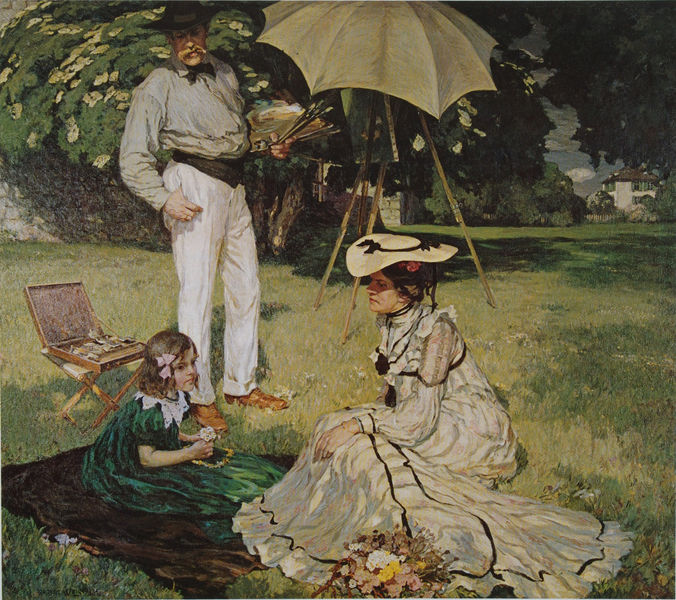
Titel: Selbstbildnis mit Familie
Künstler: Robert Weise
Standort: München
Institution: Neue Pinakothek
Schlagwörter: baum, blätter, gemälde, laub, mann, schatten, weiß, bäume, frauen, grün, impressionismus, landschaft, menschen, mädchen, sitzen, äste, blume, blumen, braun, frau, hut, hüte, kleid, kleider, licht, männer, renoir, stuhl, zeichnung, blick, blüten, gebäude, gras, haus, park, rasen, schirm, sonnenschirm, wiese, schleife, bart, hemd, hose, wand, gesicht, kragen, portrait, porträt, öl, zweige, busch, sonne, haare, sitzend, decke, familie, kind, mutter, paar, tochter, vater, locken, wald, kinder, garten, sommer, man, schuhe, heiß, farben, mauer, farbe, picknick, rast, monet, atelier, maler, manet, staffelei, strauss, nachdenklich, sonnenhut, blumenstrauss, lichtung, künstler, leinwand, scherpe, malen, palette, pinsel, selbstportrait, landhaus, angewinkelt, wäldchen, freilichtmalerei, haarschleife, koffer, frabe, halbschatten, picknick im grünen, farbpalette, beobachtung, bedrückt, blumenbuquett, farbkasten, summer